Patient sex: M
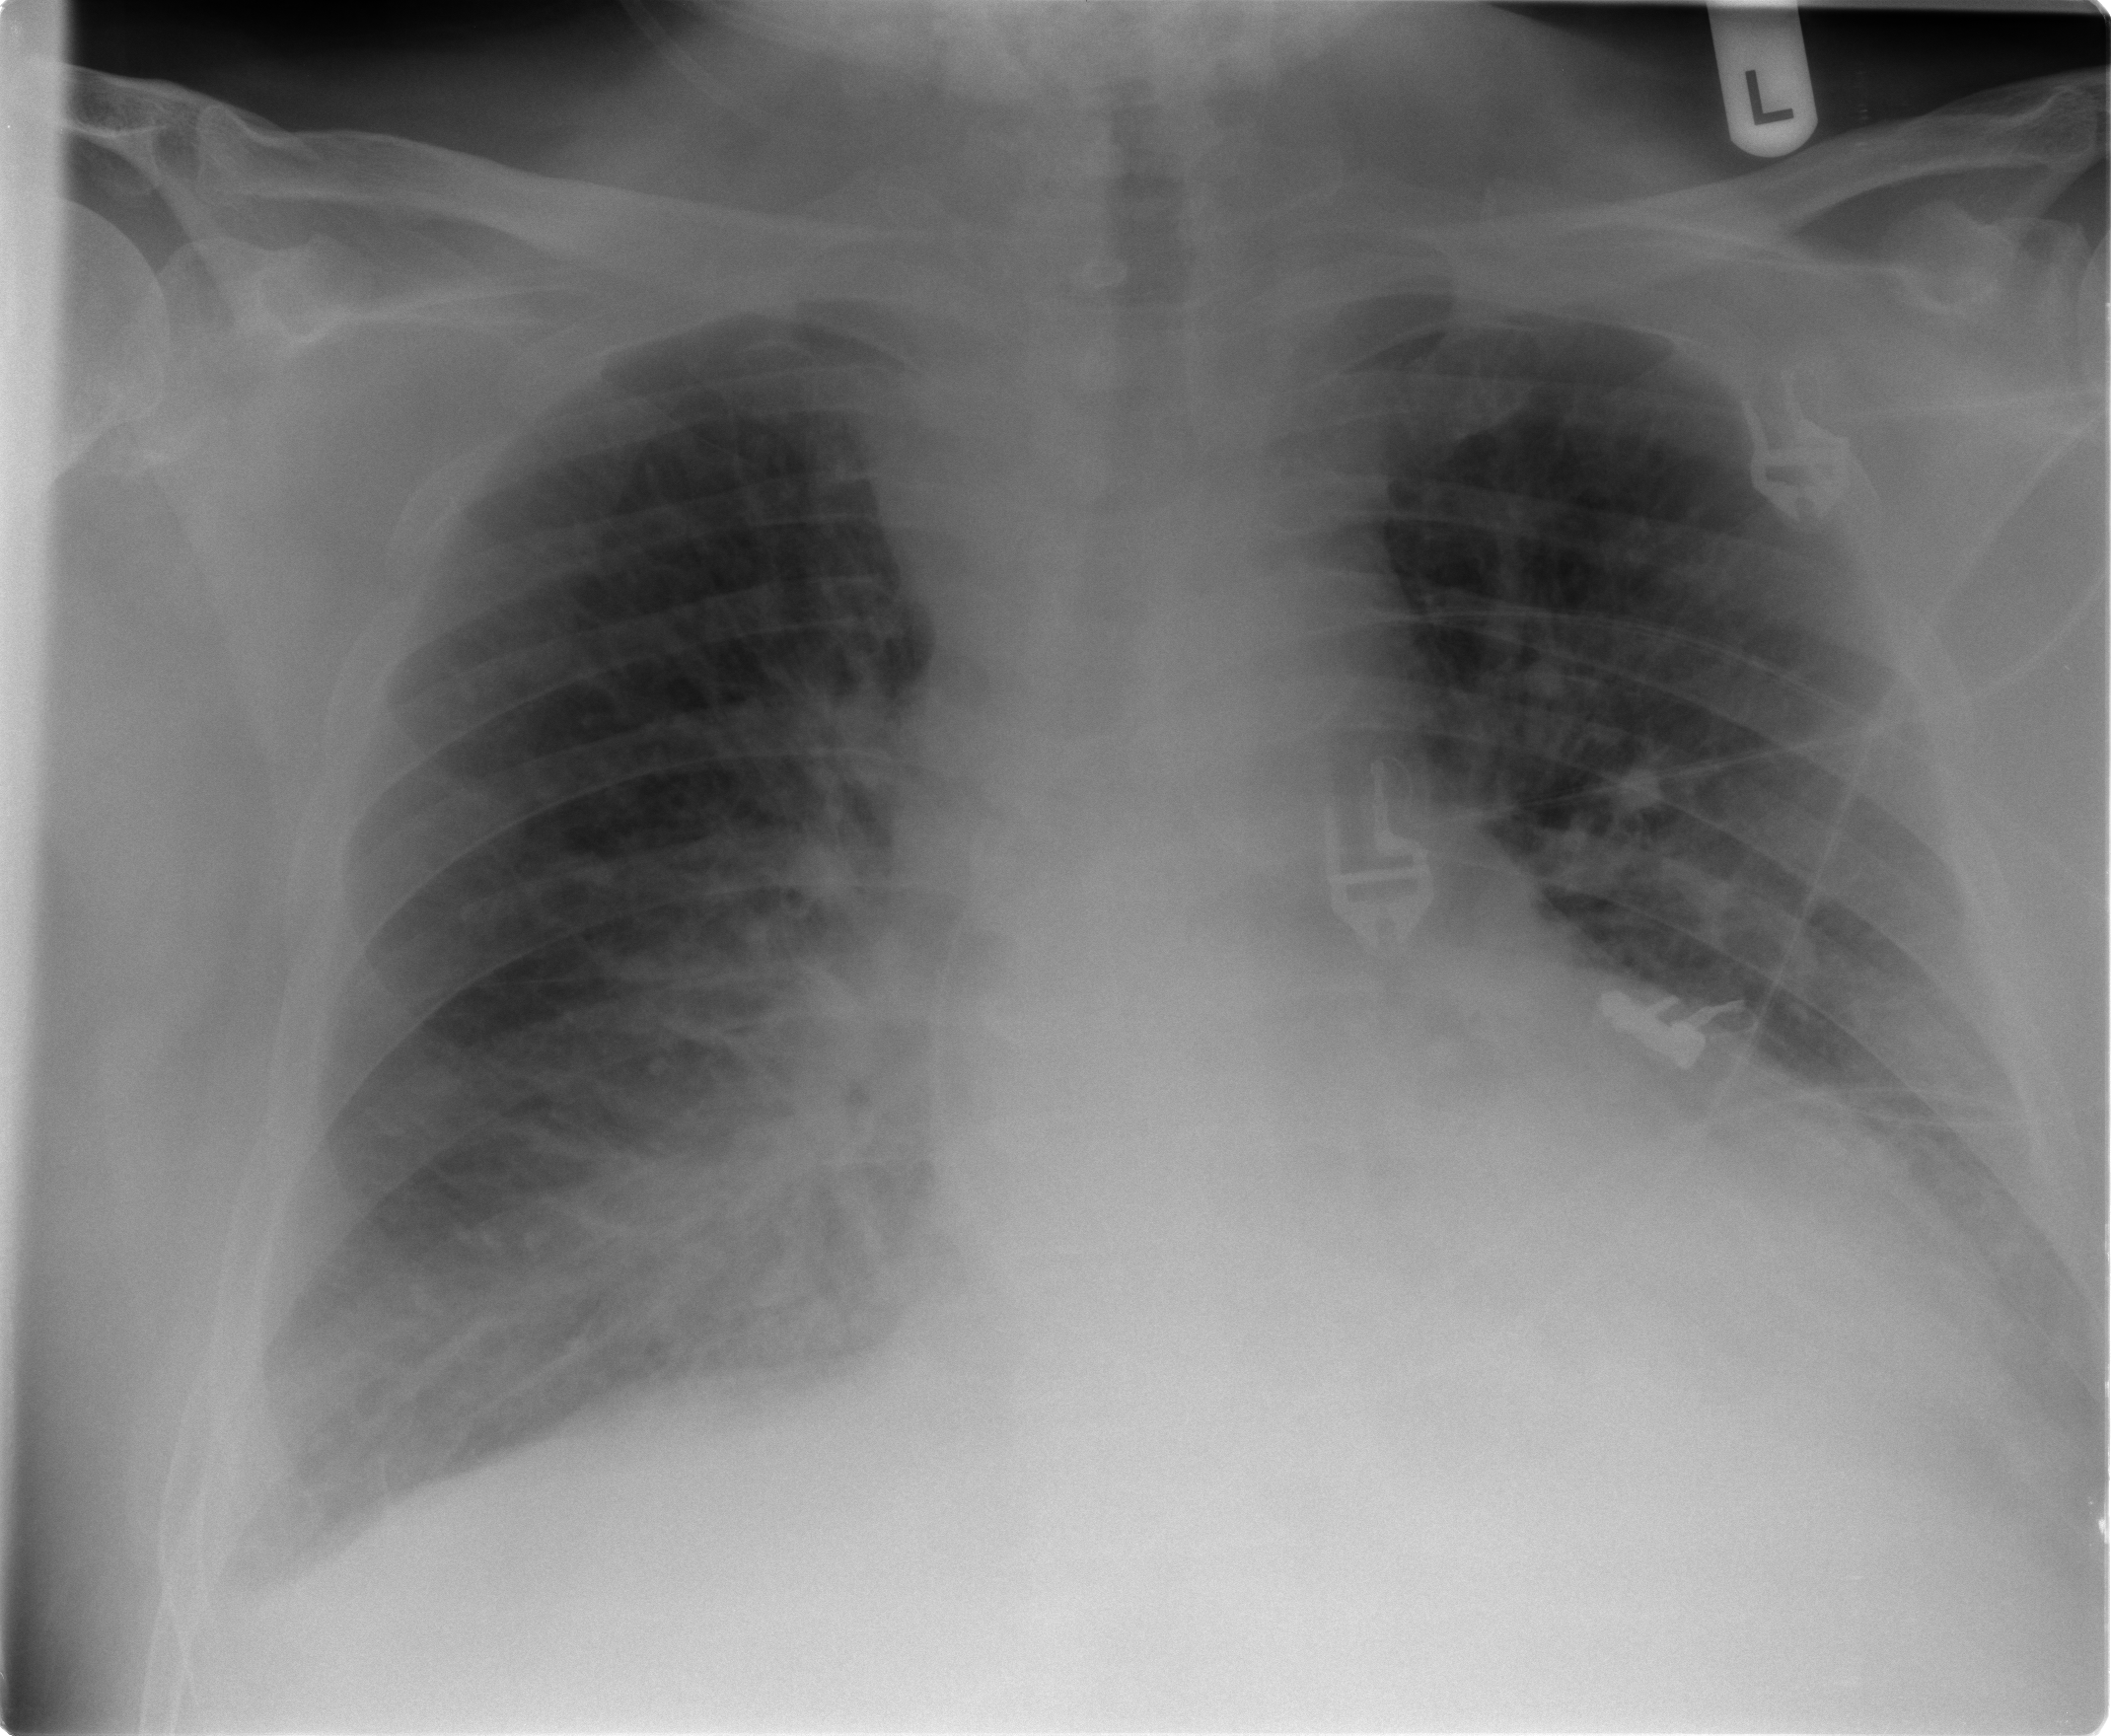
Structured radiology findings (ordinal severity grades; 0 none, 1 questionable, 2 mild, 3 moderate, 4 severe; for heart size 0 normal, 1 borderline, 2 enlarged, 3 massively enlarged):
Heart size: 2
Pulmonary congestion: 3
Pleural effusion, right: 2
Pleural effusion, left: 2
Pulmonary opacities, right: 1
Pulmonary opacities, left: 1
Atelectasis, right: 2
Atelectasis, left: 2